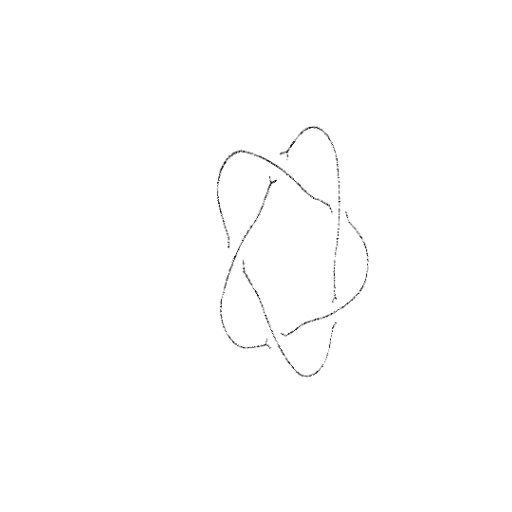
Crossing number: 5